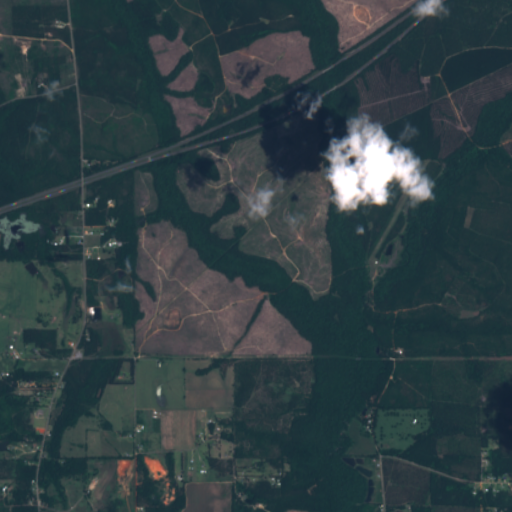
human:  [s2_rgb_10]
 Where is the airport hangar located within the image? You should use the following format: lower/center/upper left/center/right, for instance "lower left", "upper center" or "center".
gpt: The airport hangar is located in the center right of the image.
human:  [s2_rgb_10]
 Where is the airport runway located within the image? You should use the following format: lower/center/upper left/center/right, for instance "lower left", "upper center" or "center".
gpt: The airport runway is located in the upper right of the image.
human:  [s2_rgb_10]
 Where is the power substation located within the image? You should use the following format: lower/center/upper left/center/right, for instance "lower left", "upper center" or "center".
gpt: The power substation is located in the lower left of the image.
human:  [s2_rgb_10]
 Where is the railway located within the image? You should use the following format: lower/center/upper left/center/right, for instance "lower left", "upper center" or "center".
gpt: The railway is located in the lower right of the image.
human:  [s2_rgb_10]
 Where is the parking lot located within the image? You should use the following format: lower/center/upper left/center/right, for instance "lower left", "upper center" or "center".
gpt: There is no parking lot in the image.